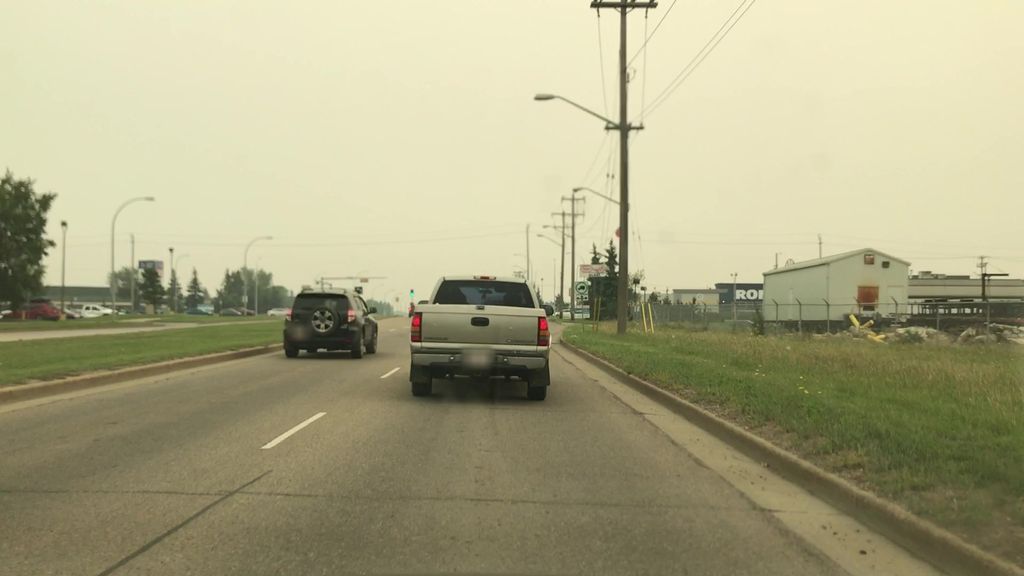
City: edmonton